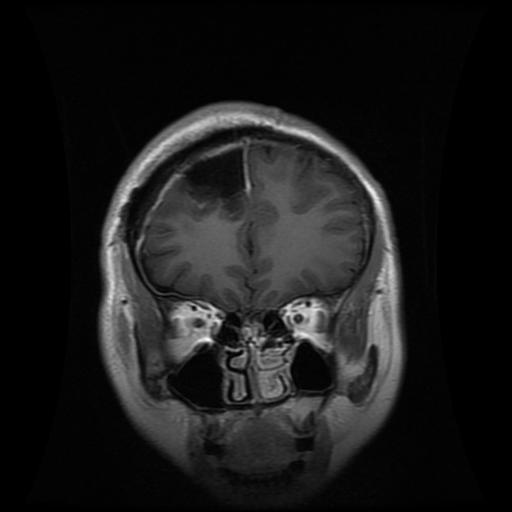
Label: glioma